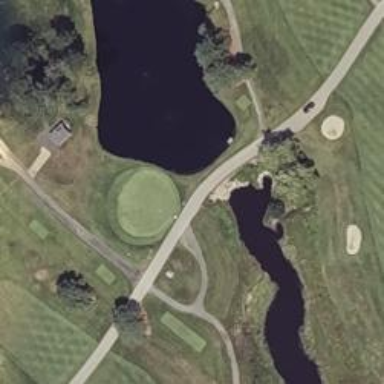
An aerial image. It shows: Golf hole.